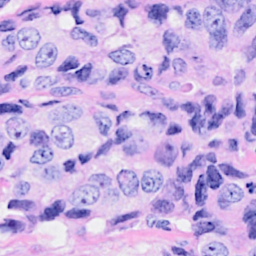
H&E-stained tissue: Breast